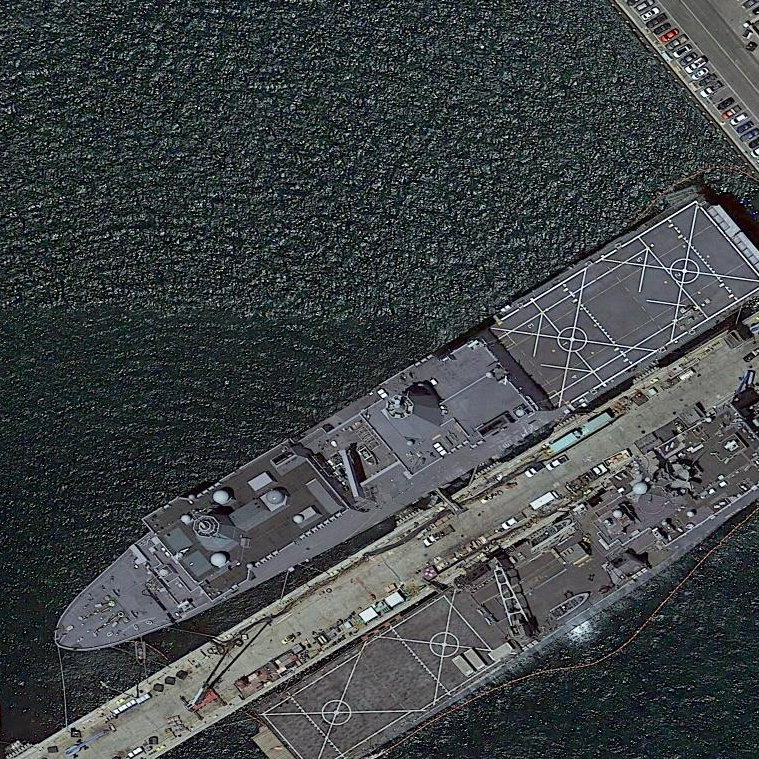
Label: combat